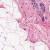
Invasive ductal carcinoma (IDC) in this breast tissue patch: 0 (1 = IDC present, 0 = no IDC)